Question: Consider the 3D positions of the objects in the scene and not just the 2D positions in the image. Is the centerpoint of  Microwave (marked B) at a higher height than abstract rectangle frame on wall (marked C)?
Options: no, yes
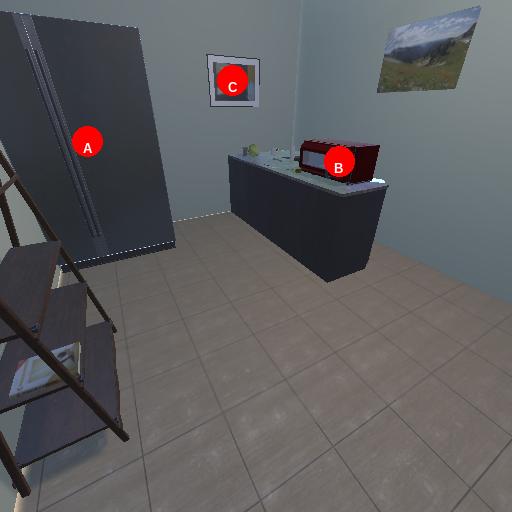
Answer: no